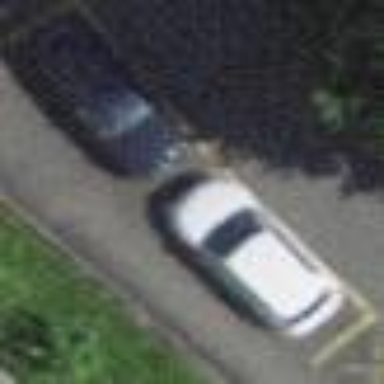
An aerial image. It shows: Parking lane area.